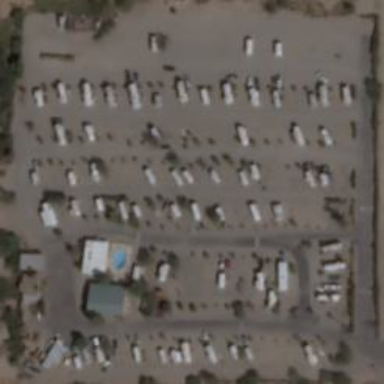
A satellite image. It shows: Residential area designated as trailer park.